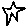
Label: star